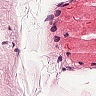
Metastatic tissue present: no